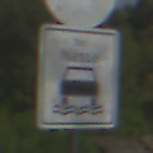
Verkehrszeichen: BeiNaesse
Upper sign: Geschwindigkeit110
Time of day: MorningAfternoon
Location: Outdoor (Nature)
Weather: PartlyCloudy
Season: NotSpecified
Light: Natural